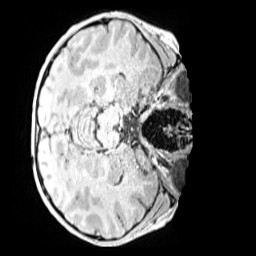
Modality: MP2RAGE
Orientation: axial
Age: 11
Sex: male
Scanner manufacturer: siemens
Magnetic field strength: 3 T
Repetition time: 4 s
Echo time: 0.00299 s